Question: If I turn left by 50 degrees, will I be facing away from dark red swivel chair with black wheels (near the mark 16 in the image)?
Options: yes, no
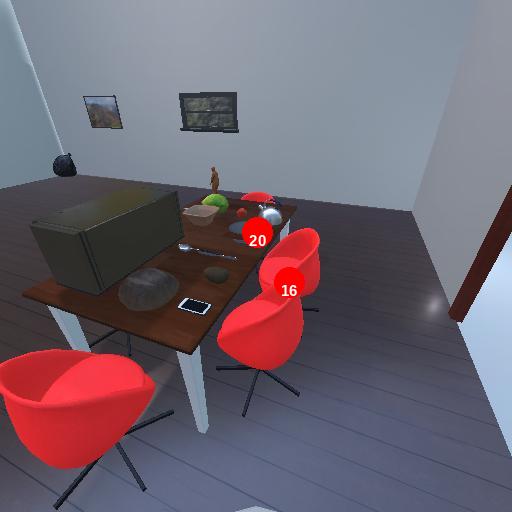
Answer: yes